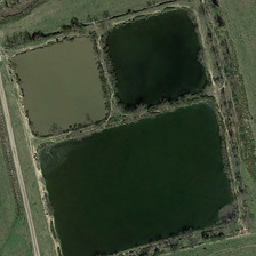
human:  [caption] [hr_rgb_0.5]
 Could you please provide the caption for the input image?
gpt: There are some green plants around the three ponds.

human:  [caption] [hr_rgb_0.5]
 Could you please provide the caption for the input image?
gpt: Two ponds are surrounded by several green plants.

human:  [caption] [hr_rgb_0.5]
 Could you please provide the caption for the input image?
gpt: three ponds are surrounded by some green plants.

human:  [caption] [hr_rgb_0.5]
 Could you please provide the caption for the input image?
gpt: Green plants around three ponds

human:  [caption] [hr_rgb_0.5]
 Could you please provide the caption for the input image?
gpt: Three lakes are surrounded by some green plants.